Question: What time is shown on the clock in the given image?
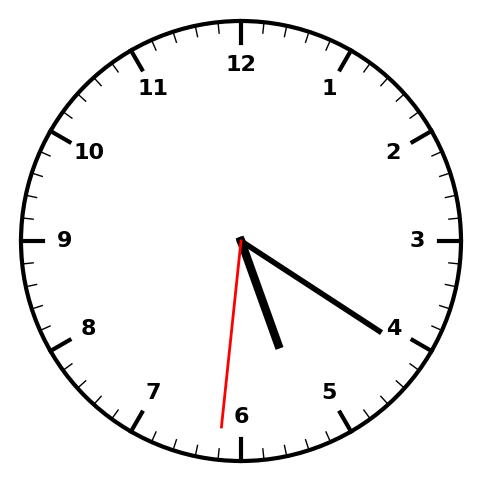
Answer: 05:20:31